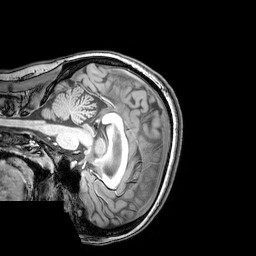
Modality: T1w
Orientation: sagittal
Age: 25
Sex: female
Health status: healthy
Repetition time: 0.081 s
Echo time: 0.037 s